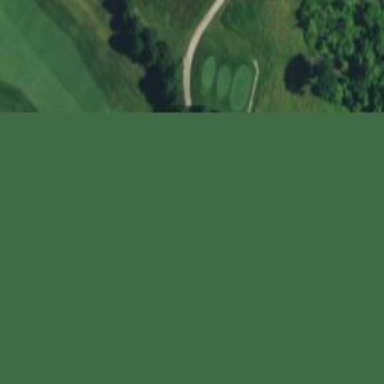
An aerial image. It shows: Golf hole.